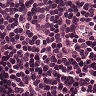
Metastatic tissue present: no